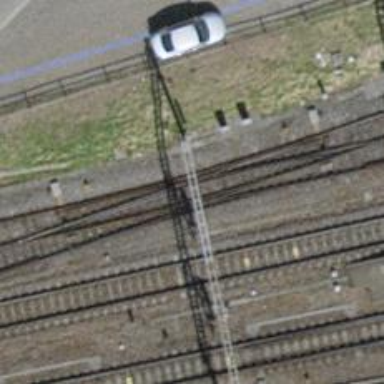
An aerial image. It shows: Railway switch.